Question: I would like to create a tabView like in the picture.

the gradient tab is the one i have clicked
but i dont want to be like this for example
<URL>
is that possible to be created from my .xml?any help please?
EDIT: .xml code
'''
<ImageButton
android:layout_width="wrap_content"
android:layout_height="fill_parent"
android:background="@drawable/header"
android:layout_weight="1"
/>
<ImageButton
android:layout_width="wrap_content"
android:layout_height="fill_parent"
android:background="@drawable/header_btn1"
/>
<ImageButton
android:layout_width="wrap_content"
android:layout_height="fill_parent"
android:background="@drawable/header_btn2"
/>
<ImageButton
android:layout_width="wrap_content"
android:layout_height="fill_parent"
android:background="@drawable/header_btn3"
/>
</LinearLayout>
'''
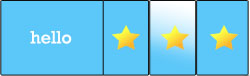
Answer: I wouldn't use the actual "tab" components in Android. In every project that we originally had tabs, we removed them and just used buttons that looked like tabs, and made everything into its own activity.
I would do something like the following:
'''
<LinearLayout xmlns:android="http://schemas.android.com/apk/res/android"
android:layout_width="fill_parent"
android:layout_height="fill_parent"
android:orientation="vertical">
<LinearLayout
android:layout_width="fill_parent"
android:layout_height="80dp"
android:orientation="horizontal"
android:background="#000000">
<LinearLayout
android:layout_width="wrap_content"
android:layout_height="wrap_content"
android:orientation="vertical"
android:layout_weight="1"
android:background="#68cffa">
<TextView
android:layout_width="wrap_content"
android:layout_height="wrap_content"
android:text="hello"
android:layout_gravity="center_horizontal|center_vertical"/>
</LinearLayout>
<FrameLayout
android:layout_width="wrap_content"
android:layout_height="wrap_content"
android:background="#68cffa">
<ImageView
android:layout_width="wrap_content"
android:layout_height="wrap_content"
android:src="@drawable/star"/>
<ImageView
android:layout_width="wrap_content"
android:layout_height="wrap_content"
android:src="@drawable/highlight"
android:id="@+id/star1"
android:visibility="gone"/>
</FrameLayout>
<FrameLayout
android:layout_width="wrap_content"
android:layout_height="wrap_content"
android:background="#68cffa">
<ImageView
android:layout_width="wrap_content"
android:layout_height="wrap_content"
android:src="@drawable/star"/>
<ImageView
android:layout_width="wrap_content"
android:layout_height="wrap_content"
android:src="@drawable/highlight"
android:id="@+id/star2"
android:visibility="gone"/>
</FrameLayout>
<FrameLayout
android:layout_width="wrap_content"
android:layout_height="wrap_content"
android:background="#68cffa">
<ImageView
android:layout_width="wrap_content"
android:layout_height="wrap_content"
android:src="@drawable/star"/>
<ImageView
android:layout_width="wrap_content"
android:layout_height="wrap_content"
android:src="@drawable/highlight"
android:id="@+id/star3"
android:visibility="gone"/>
</FrameLayout>
</LinearLayout>
</LinearLayout>
'''
Make the star image the width/height you want for the whole blue block, and leave the area around the star transparent. Show/hide the highlight images based on which tab you're currently in.